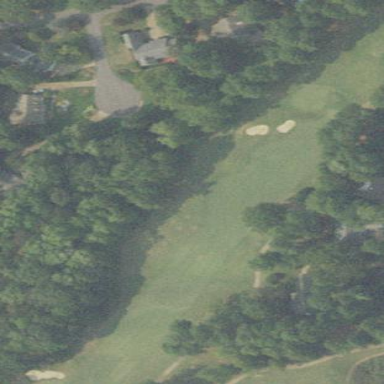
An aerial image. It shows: Area with grass used as rough in golf course.